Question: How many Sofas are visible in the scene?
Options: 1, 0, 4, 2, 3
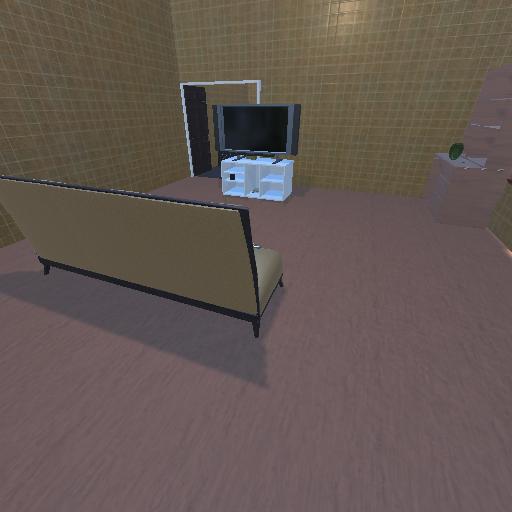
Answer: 1